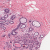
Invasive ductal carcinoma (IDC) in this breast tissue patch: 0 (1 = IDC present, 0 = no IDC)